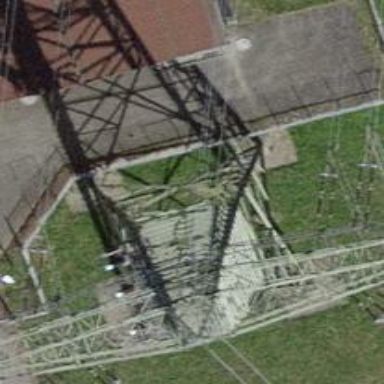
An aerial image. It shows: Towering power structure.